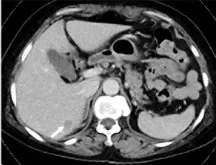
Computed tomography enhanced scan. (E) Venous phase, a nodule in the right lobe of the liver.
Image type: radiology (ct)